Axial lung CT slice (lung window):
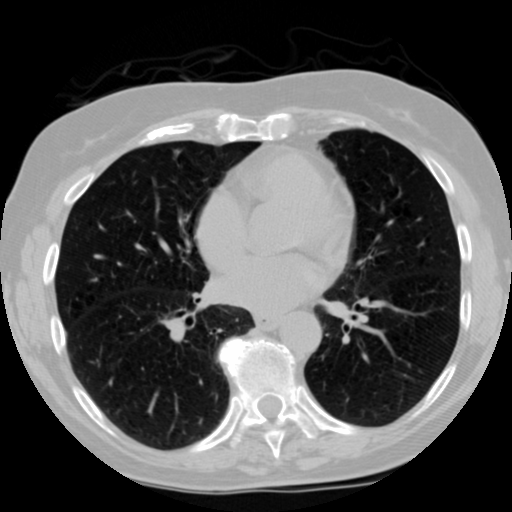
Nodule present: no